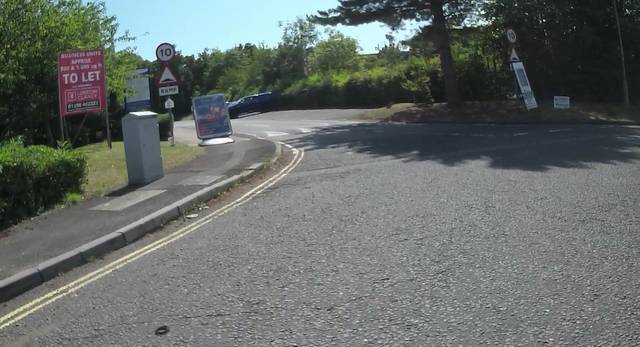
Region: United Kingdom
Coordinates: 51.276, -1.064